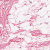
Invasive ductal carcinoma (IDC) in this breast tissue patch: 0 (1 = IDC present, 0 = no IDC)